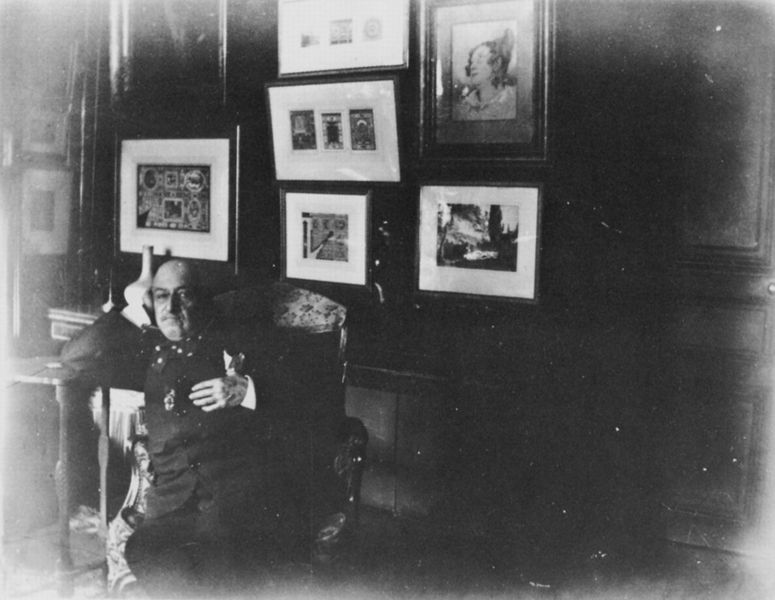
Titel: Ein Freund im Salon von Ludovic Halévy
Künstler: Antoine Degas
Institution: Sammlung Madame Joxe
Schlagwörter: dunkel, gemälde, hand, kopf, mann, schatten, weiß, landschaft, sitzen, ellbogen, frau, geste, glas, grau, holz, licht, mund, nase, raum, schwarz, stuhl, stützen, tisch, tür, zimmer, blick, muster, schleife, alt, anzug, jacke, regal, wand, arm, gesicht, kragen, rahmen, bildnis, herr, hände, innenraum, portrait, porträt, rückenlehne, spiegel, spiegelung, haare, interieur, pose, reich, sessel, sitzend, knopf, poträt, rund, vase, arbeitszimmer, bilder, bilderrahmen, fotos, kommode, ruhe, wohnzimmer, armlehne, rahmung, düster, lehne, sitz, dick, polster, salon, club, finster, glatze, atelier, vasen, bauch, allein, nachdenklich, ellenbogen, aufstützen, knöpfe, galerie, foto, fotografie, photographie, katze, hängen, verkäufer, lehnstuhl, künstler, militär, schwarzweiß, uniform, soldat, manschette, manschetten, offizier, orden, treffen, photo, ausstellung, entspannung, abstützen, aufgestützt, chaise, scwarz, wächter, museum, femme, büro, gerahmt, künstlerportrait, sammler, fotographie, aufnahme, moderne kunst, vertäfelung, besitz, photografie, fotostudio, wandvertäfelung, werk, panele, passepartout, aufpasser, nadar, fotografien, täfelung, bilderwand, phto, timmer, silbergelatine, bilsnis, photographien, pannele, uniforma, vertäfelt, chez